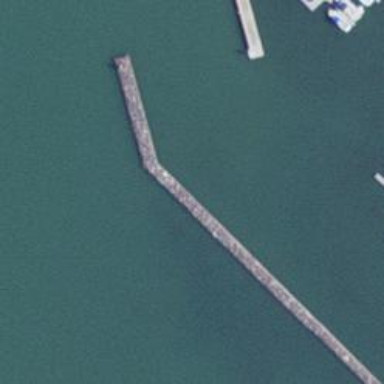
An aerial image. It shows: Breakwater structure.